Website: bh-photo
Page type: cart
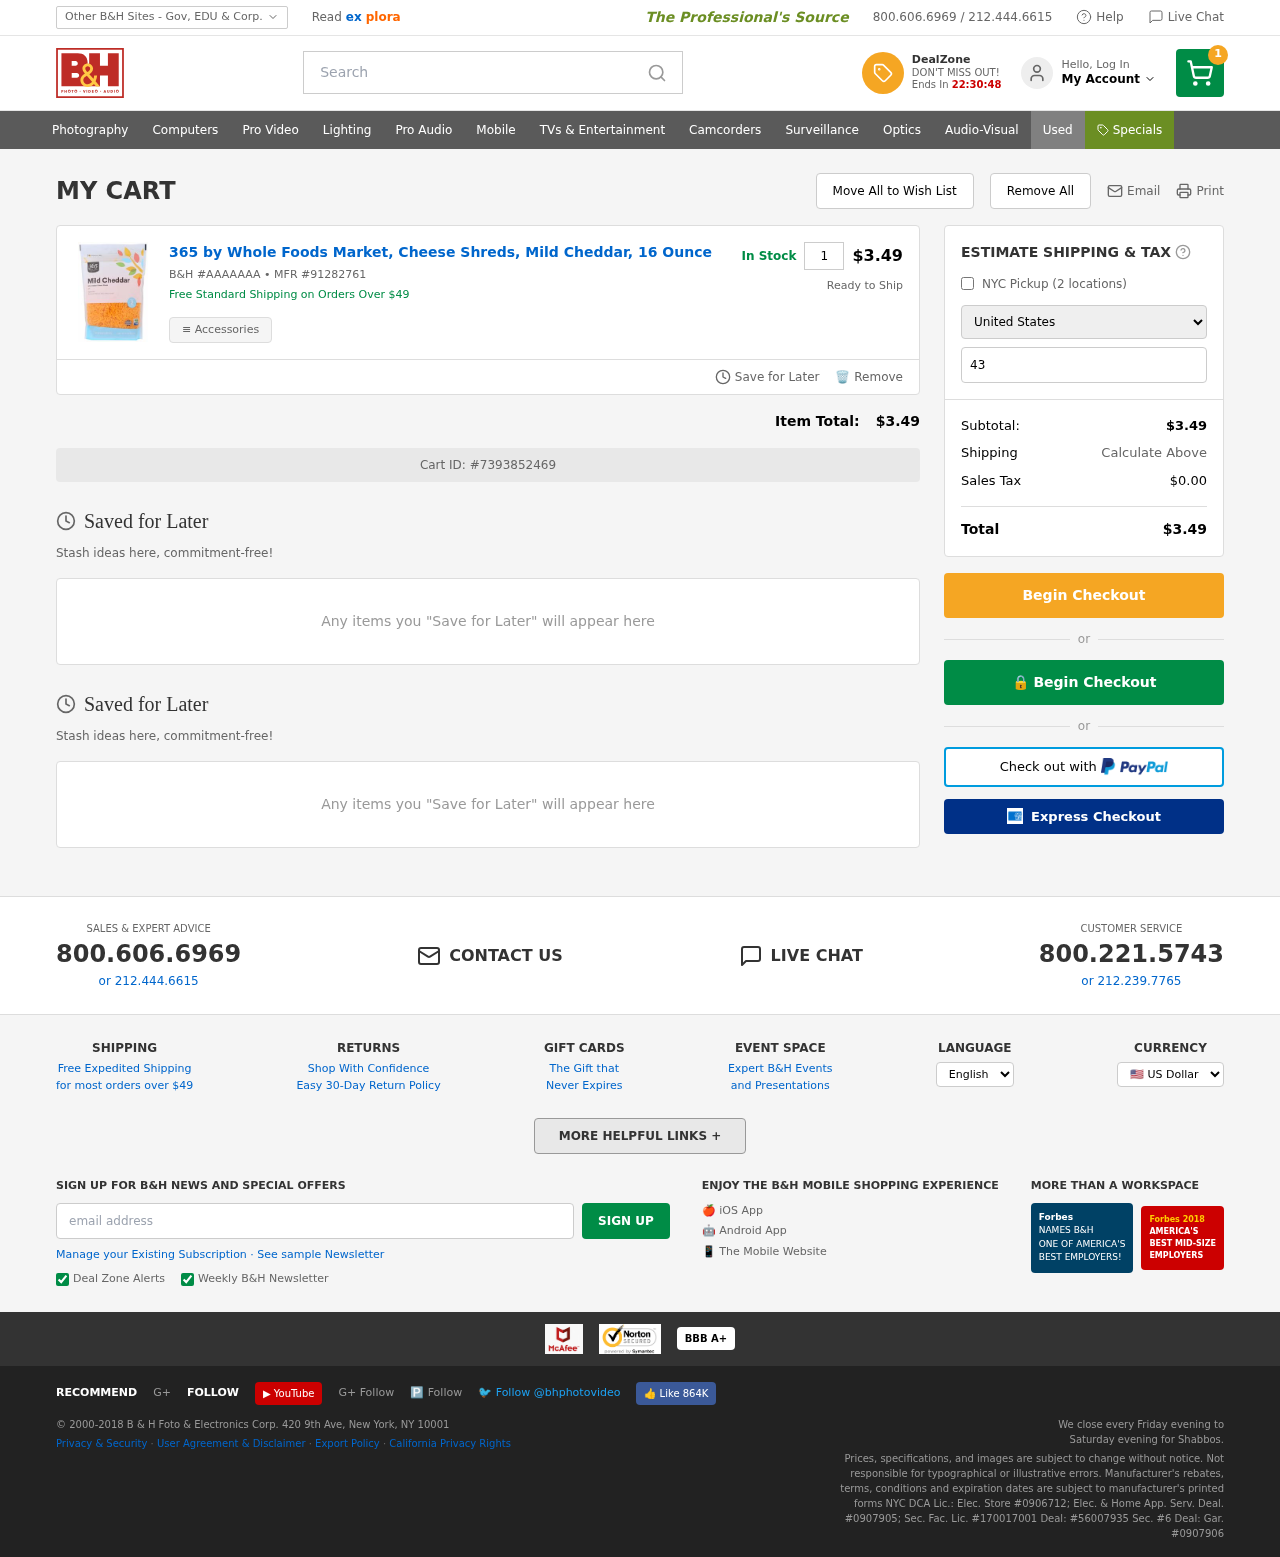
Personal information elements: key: PII_COUNTRY
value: United States
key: PII_EMAIL
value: andrew.alexander@yahoo.com
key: PII_POSTCODE
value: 43922
Product elements: key: PRODUCT1_NAME
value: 365 by Whole Foods Market, Cheese Shreds, Mild Cheddar, 16 Ounce
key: PRODUCT1_QUANTITY
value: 1
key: PRODUCT1_SKU
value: AAAAAAA
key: PRODUCT1_MFR
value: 91282761
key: PRODUCT1_SUBTOTAL
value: $3.49
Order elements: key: ORDER_NUM_ITEMS
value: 1
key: ORDER_SUBTOTAL
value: $3.49
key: ORDER_ID
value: #7393852469
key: ORDER_TAX
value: $0.00
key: ORDER_TOTAL
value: $3.49
Search elements: key: HEADER_SEARCH
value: Search